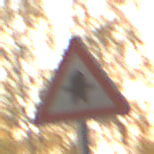
Verkehrszeichen: Vorfahrt
Umgebung: Roofed, Suburban
Tageszeit: SunriseSunset
Wetter: Clear
Licht: Natural
Jahreszeit: NotSpecified
Kontrast: MediumContrast